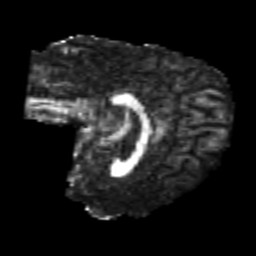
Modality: FA
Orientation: sagittal
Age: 25
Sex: female
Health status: healthy
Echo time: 0.074 s